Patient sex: M
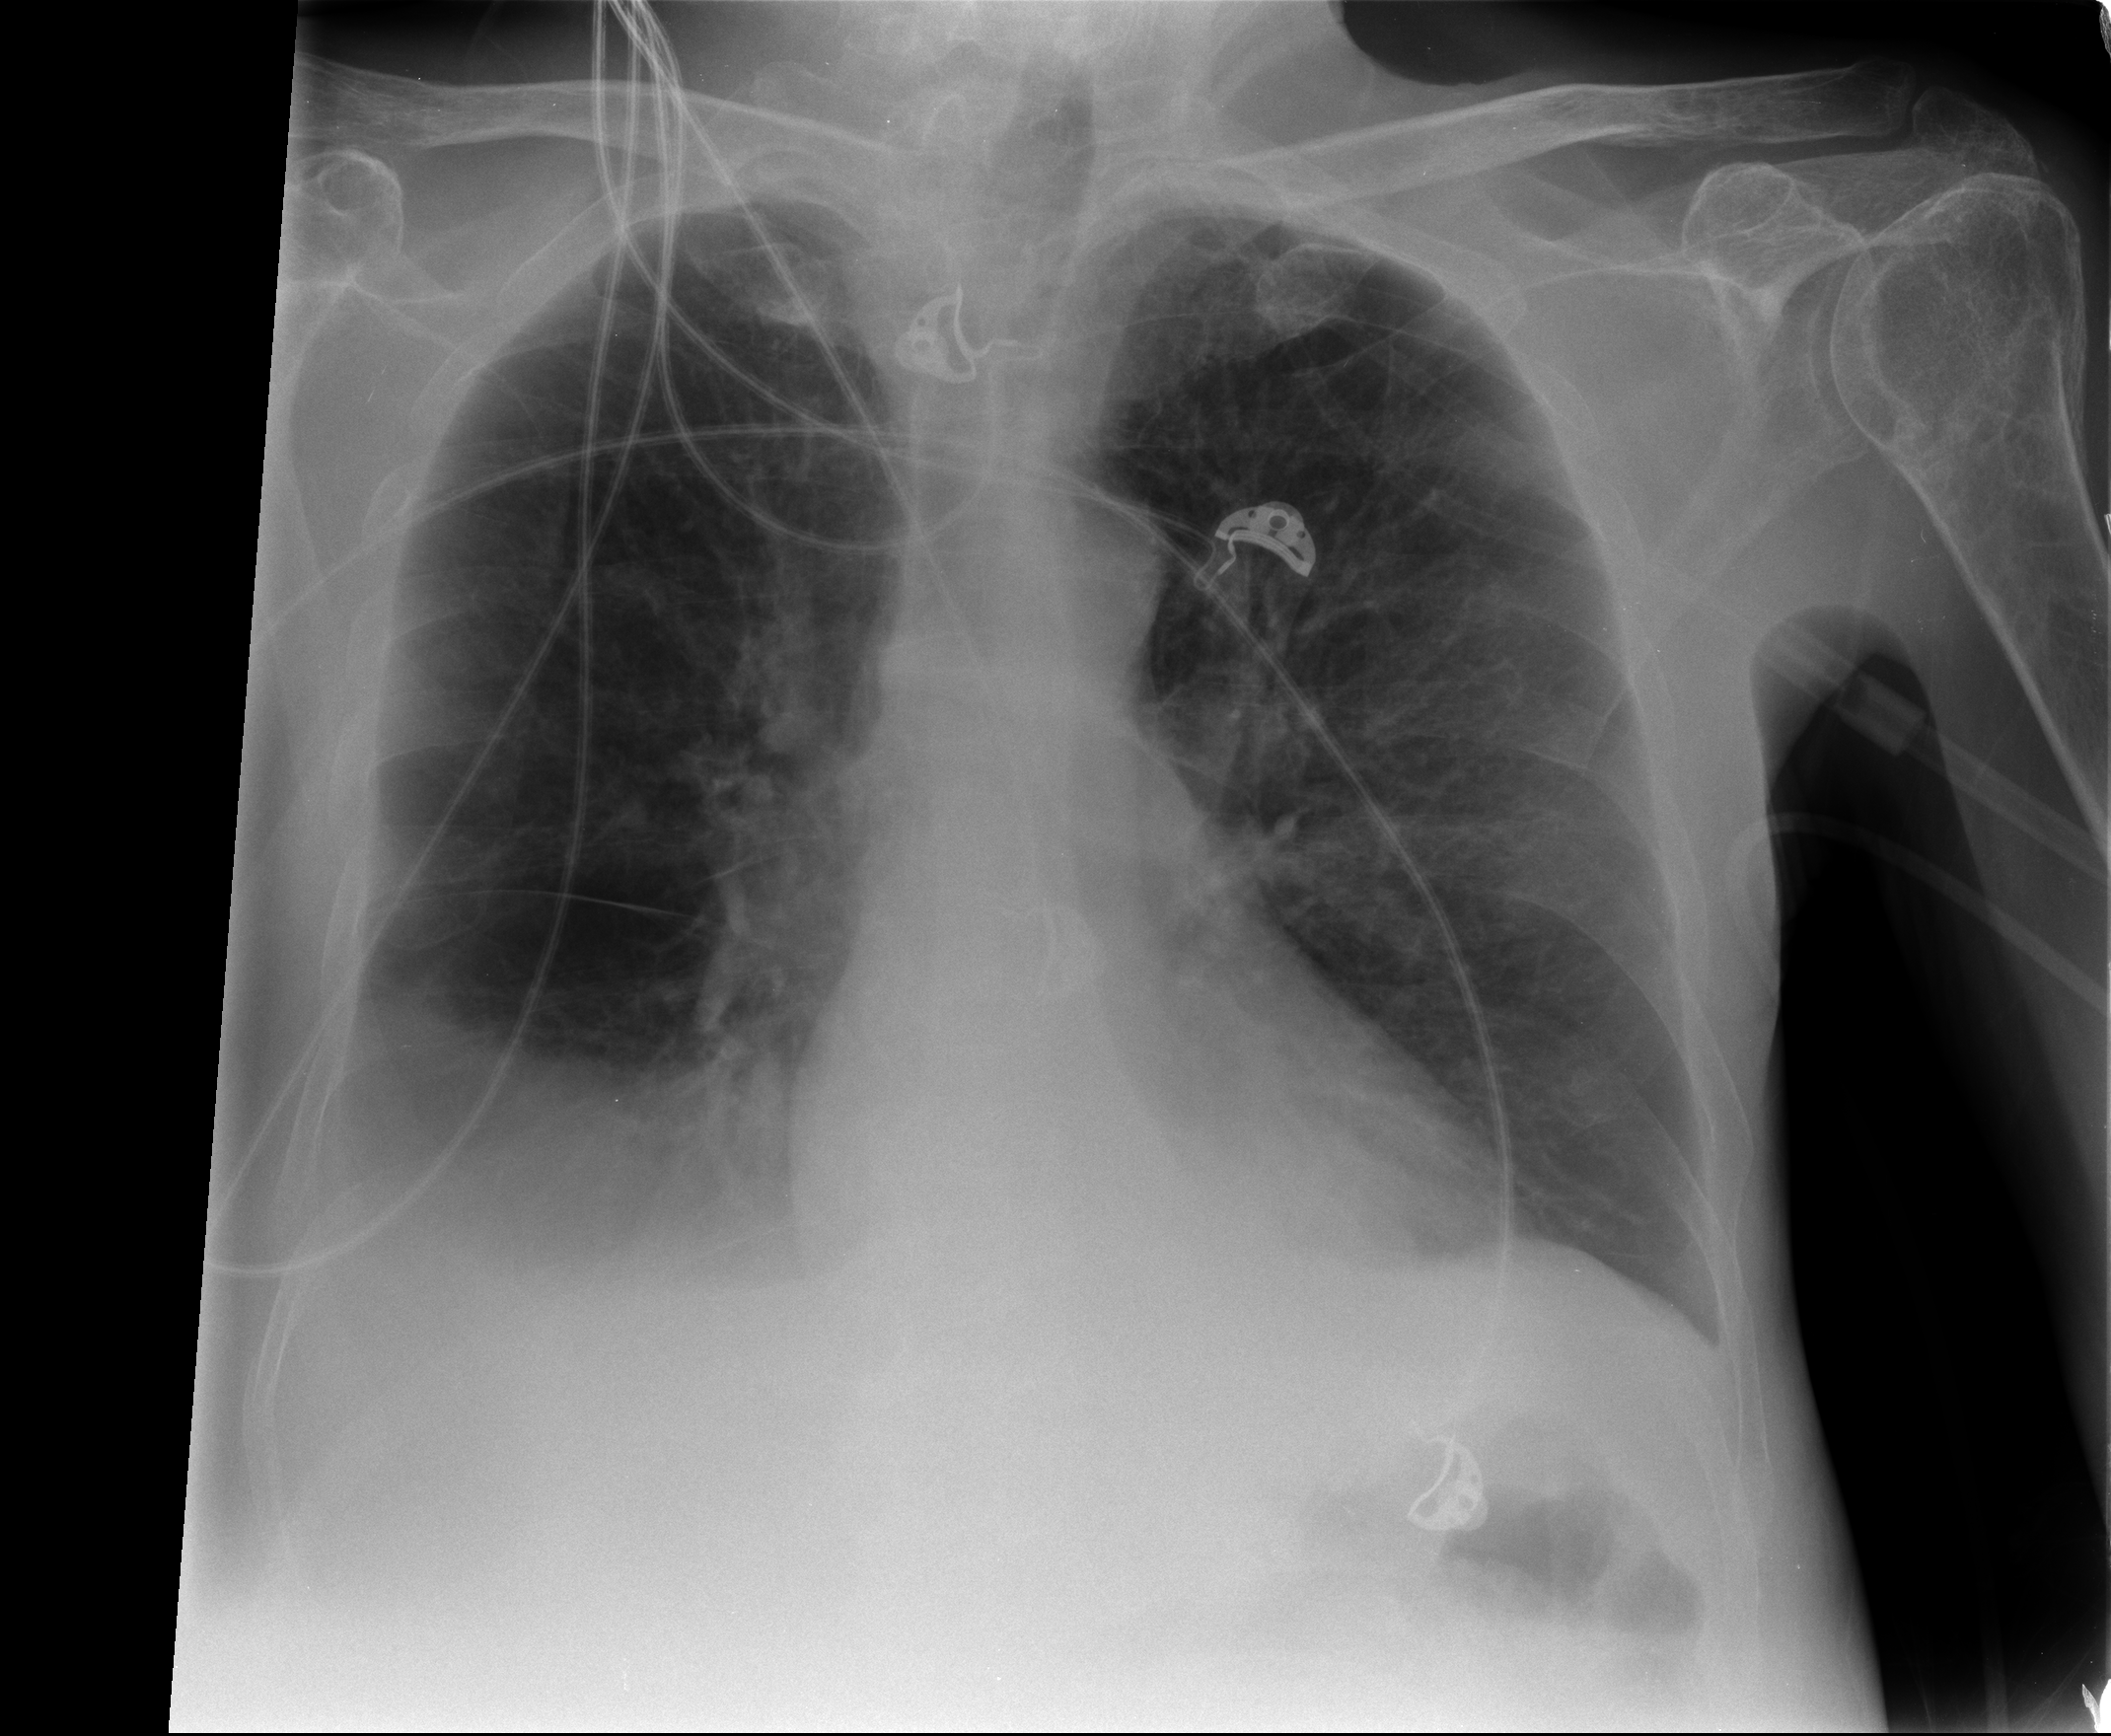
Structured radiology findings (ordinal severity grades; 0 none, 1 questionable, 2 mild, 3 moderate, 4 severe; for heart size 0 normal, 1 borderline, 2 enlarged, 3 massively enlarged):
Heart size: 0
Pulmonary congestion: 1
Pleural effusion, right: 2
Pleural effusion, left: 0
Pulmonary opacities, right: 0
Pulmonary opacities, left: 0
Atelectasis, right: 2
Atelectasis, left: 1